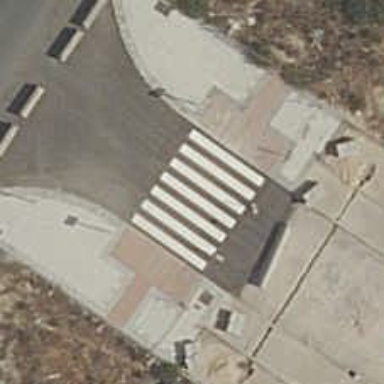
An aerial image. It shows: Uncontrolled zebra crossing on the road.